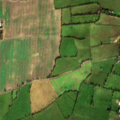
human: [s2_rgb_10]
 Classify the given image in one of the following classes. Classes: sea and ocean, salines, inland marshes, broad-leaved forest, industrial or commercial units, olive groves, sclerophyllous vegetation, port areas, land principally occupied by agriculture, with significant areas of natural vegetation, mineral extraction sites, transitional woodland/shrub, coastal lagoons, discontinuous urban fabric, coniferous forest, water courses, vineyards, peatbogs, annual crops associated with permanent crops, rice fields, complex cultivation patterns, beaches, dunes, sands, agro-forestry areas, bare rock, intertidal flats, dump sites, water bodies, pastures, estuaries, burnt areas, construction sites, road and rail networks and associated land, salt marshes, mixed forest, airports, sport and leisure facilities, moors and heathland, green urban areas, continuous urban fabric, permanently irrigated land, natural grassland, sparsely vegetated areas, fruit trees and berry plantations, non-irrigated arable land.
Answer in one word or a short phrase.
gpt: non-irrigated arable land, pastures